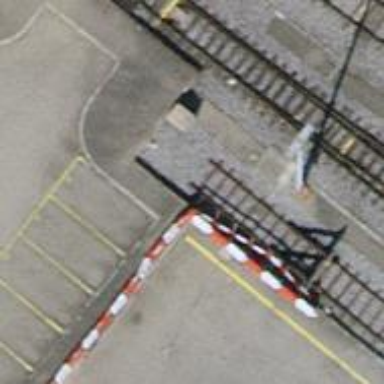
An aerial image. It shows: Railway buffer stop.